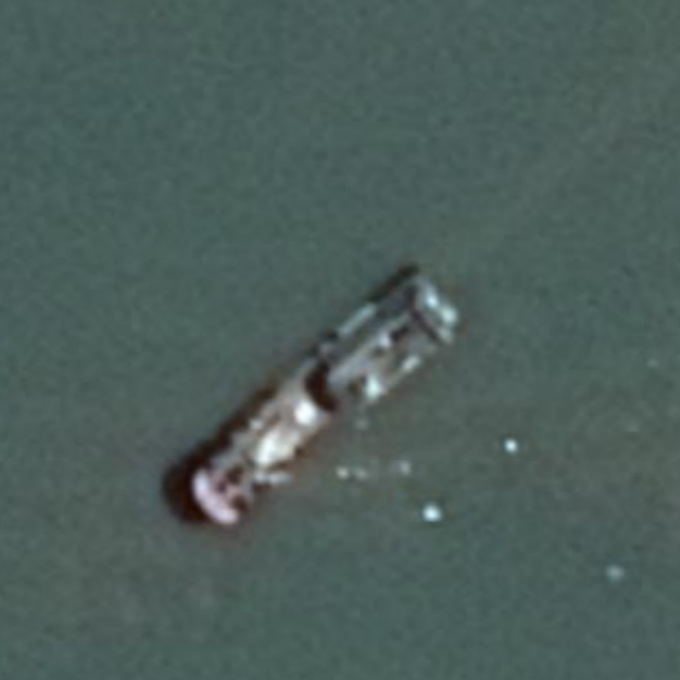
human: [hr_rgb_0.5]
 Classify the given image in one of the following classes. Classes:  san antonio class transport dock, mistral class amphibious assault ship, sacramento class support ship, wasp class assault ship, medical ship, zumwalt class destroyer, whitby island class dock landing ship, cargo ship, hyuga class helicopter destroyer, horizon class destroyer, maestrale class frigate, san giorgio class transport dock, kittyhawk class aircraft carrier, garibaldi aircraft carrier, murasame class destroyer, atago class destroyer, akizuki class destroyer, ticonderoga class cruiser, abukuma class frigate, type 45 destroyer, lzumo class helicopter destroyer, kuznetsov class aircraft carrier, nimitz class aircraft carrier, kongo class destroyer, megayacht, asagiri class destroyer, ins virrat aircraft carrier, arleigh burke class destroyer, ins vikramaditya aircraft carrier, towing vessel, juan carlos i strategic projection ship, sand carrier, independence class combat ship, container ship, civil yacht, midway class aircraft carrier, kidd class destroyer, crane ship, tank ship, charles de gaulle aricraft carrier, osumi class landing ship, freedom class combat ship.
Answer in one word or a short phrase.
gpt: Cargo ship